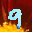
Label: 9